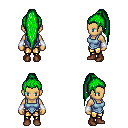
a pixel art fantasy rpg character, female body template, human, tanned skin, blue vest, gold greaves, green extra-long topknot hairstyle, white cloth bracers, brown shoes, four views (front, back, left, right), 2x2 character sprite sheet, small pixel art, hard edges, no anti-aliasing